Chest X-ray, PA view. Patient: 64 years old, sex M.
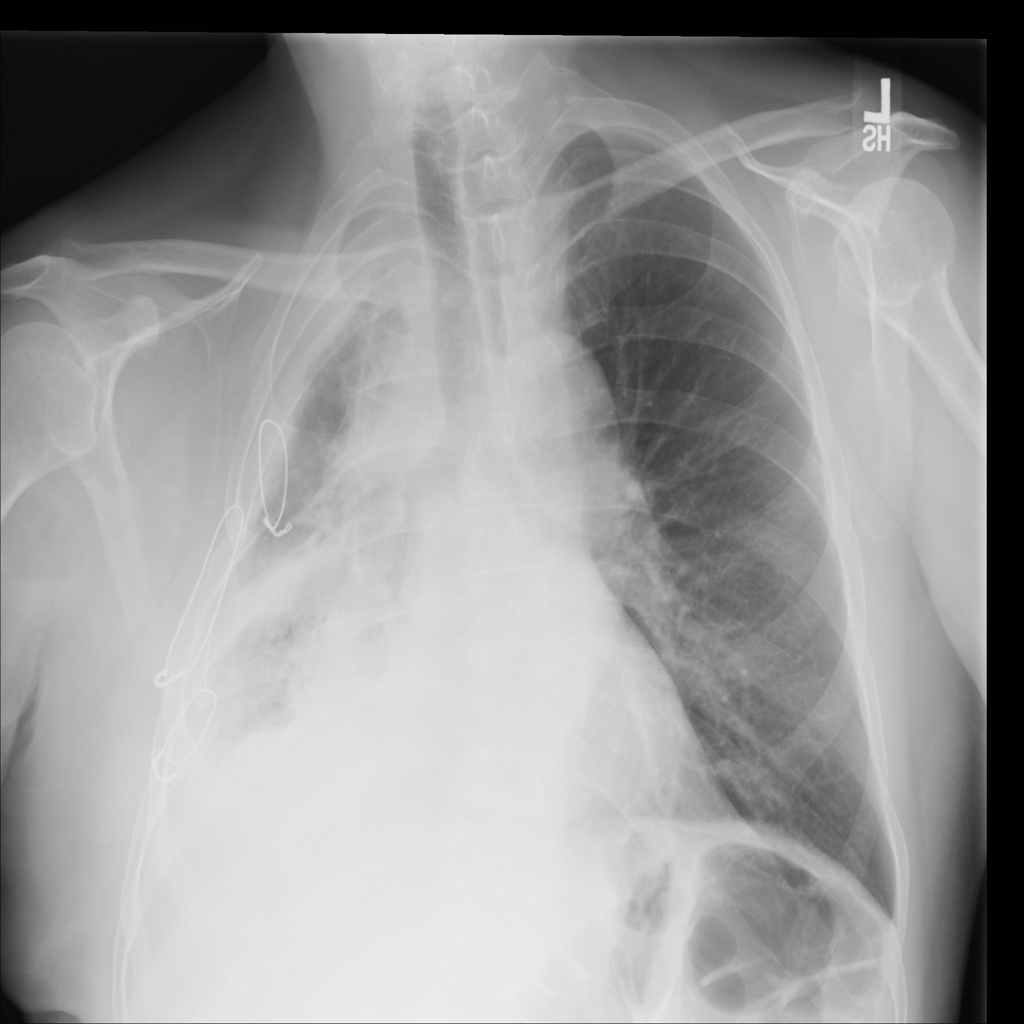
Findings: No Finding